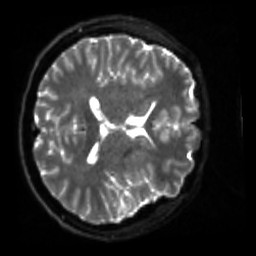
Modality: sbref
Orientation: axial
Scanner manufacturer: siemens
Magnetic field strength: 3 T
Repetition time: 4 s
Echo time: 0.0594 s